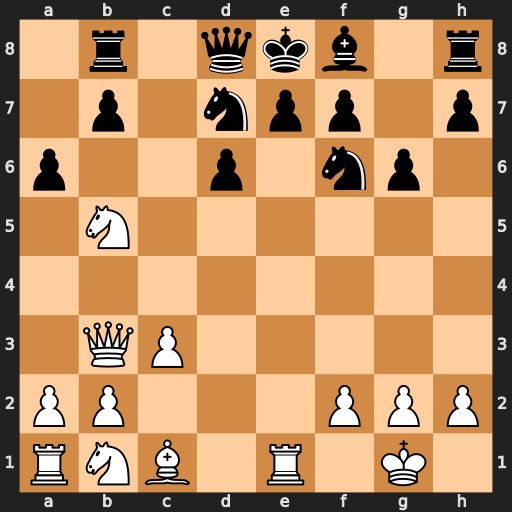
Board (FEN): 1r1qkb1r/1p1npp1p/p2p1np1/1N6/8/1QP5/PP3PPP/RNB1R1K1
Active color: w
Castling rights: k
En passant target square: -
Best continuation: Nxd6#